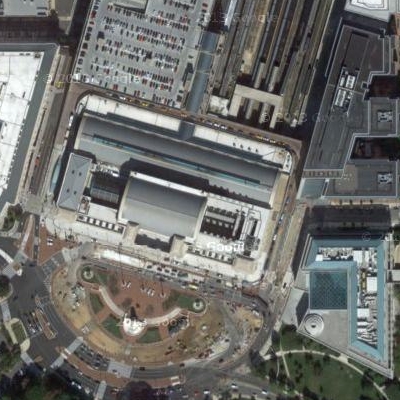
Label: Industry